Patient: sex M, age 65
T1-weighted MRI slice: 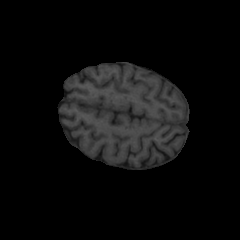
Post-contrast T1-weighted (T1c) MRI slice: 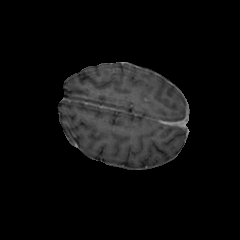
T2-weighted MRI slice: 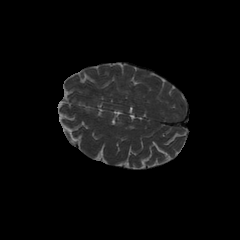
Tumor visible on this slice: no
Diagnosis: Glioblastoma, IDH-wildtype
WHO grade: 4